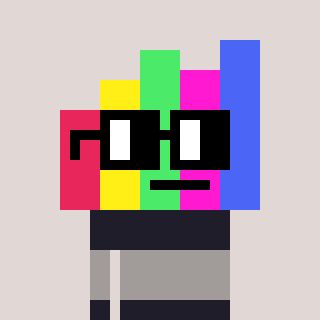
a pixel art character with square black glasses, a bar chart-shaped head and a grayscale-colored body on a warm background